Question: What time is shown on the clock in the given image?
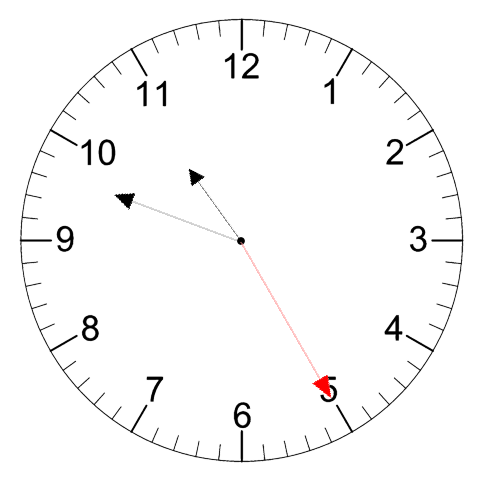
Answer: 10:48:25